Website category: jobs
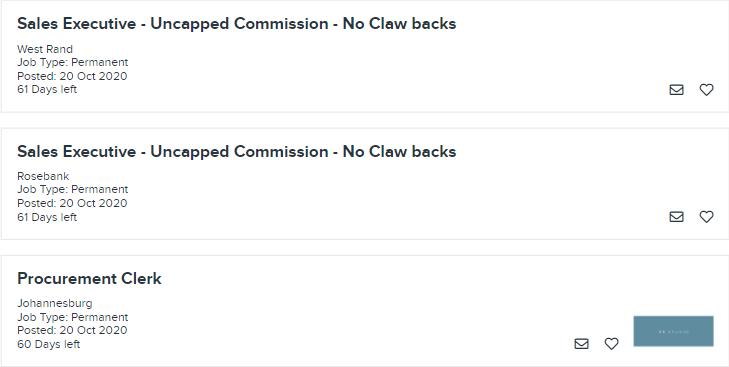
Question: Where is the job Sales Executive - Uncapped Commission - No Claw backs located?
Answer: West Rand

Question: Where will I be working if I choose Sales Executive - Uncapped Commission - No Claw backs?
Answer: West Rand

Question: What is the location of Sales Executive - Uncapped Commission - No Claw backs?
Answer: West Rand

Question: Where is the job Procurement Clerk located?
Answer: Johannesburg

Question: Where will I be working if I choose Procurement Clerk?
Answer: Johannesburg

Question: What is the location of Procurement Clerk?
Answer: Johannesburg

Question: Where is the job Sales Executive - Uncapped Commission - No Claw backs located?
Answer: Rosebank

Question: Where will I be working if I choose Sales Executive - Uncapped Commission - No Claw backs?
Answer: Rosebank

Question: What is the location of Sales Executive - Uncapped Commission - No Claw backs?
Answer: Rosebank

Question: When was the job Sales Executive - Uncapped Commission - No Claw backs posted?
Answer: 20 Oct 2020

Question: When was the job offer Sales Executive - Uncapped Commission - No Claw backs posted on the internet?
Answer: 20 Oct 2020

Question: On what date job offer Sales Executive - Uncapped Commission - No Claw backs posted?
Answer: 20 Oct 2020

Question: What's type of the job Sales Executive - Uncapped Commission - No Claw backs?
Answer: Job Type: Permanent

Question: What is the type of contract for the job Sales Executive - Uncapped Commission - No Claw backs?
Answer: Job Type: Permanent

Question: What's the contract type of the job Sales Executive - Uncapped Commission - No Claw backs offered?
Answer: Job Type: Permanent

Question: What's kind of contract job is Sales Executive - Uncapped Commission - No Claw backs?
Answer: Job Type: Permanent

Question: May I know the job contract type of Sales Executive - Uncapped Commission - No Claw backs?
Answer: Job Type: Permanent

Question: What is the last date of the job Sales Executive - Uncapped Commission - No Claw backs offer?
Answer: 61 Days left

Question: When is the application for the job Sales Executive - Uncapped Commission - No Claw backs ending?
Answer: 61 Days left

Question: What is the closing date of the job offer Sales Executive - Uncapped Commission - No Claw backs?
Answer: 61 Days left

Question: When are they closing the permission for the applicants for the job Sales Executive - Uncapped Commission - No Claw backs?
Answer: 61 Days left

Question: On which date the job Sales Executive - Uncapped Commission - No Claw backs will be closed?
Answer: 61 Days left

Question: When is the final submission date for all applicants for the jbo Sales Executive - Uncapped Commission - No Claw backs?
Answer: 61 Days left

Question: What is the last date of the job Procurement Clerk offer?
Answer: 60 Days left

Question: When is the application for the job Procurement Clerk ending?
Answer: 60 Days left

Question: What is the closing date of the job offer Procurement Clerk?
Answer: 60 Days left

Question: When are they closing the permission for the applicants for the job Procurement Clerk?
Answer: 60 Days left

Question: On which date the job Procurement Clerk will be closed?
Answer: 60 Days left

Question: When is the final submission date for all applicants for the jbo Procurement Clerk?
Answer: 60 Days left

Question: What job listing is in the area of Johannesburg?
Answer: Procurement Clerk

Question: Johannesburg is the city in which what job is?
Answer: Procurement Clerk

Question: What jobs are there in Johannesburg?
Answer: Procurement Clerk

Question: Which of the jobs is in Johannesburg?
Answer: Procurement Clerk

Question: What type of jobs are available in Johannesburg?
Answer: Procurement Clerk

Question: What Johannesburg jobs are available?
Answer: Procurement Clerk

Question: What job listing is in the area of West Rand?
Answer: Sales Executive - Uncapped Commission - No Claw backs

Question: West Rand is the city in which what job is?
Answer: Sales Executive - Uncapped Commission - No Claw backs

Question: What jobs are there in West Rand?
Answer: Sales Executive - Uncapped Commission - No Claw backs

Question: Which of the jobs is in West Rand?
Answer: Sales Executive - Uncapped Commission - No Claw backs

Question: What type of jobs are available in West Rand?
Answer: Sales Executive - Uncapped Commission - No Claw backs

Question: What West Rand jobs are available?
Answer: Sales Executive - Uncapped Commission - No Claw backs